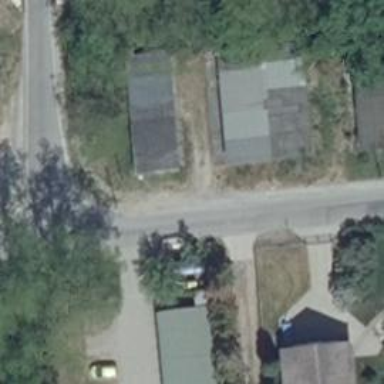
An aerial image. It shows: Residential road without sidewalk.